Interaction volume radius: 5 \u00c5
Interaction volume height: 15 \u00c5
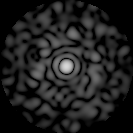
Disorder parameter: 0.8677